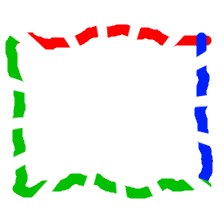
Shape: rectangle